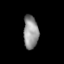
Tissue: lung
Cell type: Epithelial cells
Senescence score: 0.1728
Nuclear area (px): 484
Mean DAPI intensity: 147.886